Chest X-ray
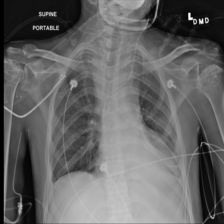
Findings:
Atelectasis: negative
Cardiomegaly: negative
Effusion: negative
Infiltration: negative
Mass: negative
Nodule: negative
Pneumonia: negative
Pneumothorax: negative
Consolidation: positive
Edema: negative
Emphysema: negative
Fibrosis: negative
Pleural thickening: negative
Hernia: negative